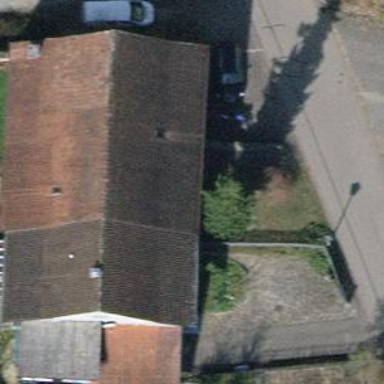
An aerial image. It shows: Semi-detached house with gabled roof.